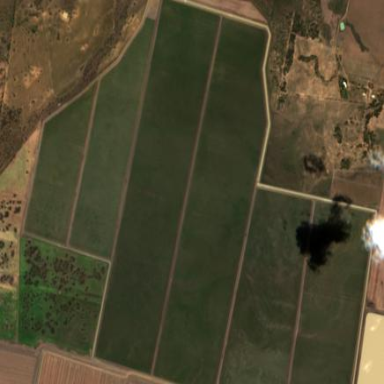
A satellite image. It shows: Farmland with cotton crop.